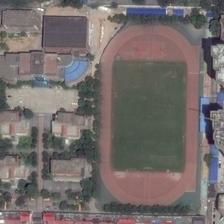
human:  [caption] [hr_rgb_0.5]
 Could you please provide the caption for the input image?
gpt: the right side of the football field is a few tall buildings, while the left is some low houses .

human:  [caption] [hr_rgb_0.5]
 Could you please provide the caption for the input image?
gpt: a playground is surrounded by some green trees and many buildings .

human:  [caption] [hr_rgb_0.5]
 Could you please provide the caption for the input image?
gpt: a playground is surrounded by many buildings and some green plants .

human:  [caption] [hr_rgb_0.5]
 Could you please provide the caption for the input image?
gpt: some buildings and green trees are around a playground .

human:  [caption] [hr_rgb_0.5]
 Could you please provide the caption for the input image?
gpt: a playground is surrounded by many buildings and some green plants .